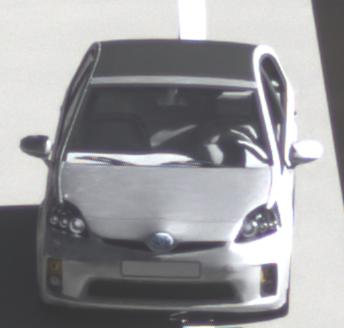
Make: Toyota
Model: Prius 1.5 Hybrid
Detailed model: Prius (HW2)
Model produced from: 2006/03
Model produced until: 2009/06
Doors: 5
Color: white
Road condition: dry road
Daytime: morning or afternoon
Contrast: high contrast